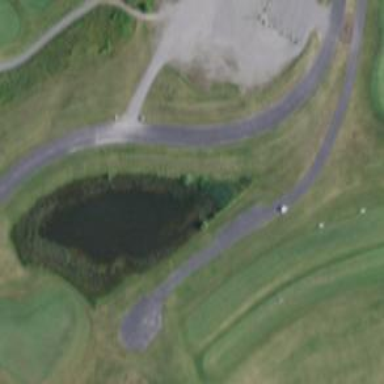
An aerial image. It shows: Water hazard in golf course. The hazard is natural water feature.